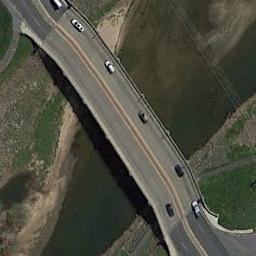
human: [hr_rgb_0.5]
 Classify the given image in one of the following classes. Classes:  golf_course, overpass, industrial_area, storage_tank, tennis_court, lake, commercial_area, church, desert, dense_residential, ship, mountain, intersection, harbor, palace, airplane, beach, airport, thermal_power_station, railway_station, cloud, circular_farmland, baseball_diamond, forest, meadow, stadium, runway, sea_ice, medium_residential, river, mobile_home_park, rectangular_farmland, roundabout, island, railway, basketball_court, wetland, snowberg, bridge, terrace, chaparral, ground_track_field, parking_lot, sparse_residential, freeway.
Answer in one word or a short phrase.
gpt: bridge